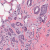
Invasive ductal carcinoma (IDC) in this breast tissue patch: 1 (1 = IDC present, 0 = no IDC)